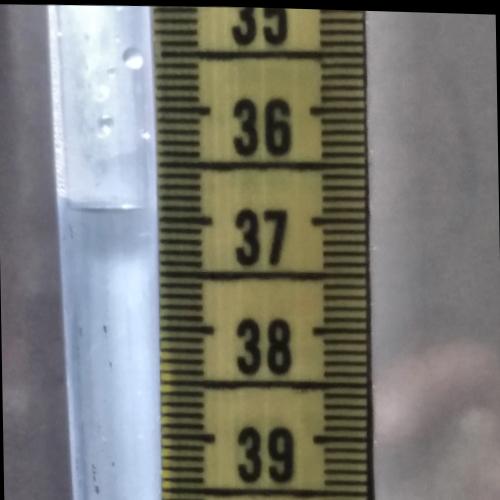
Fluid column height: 36.9 cm